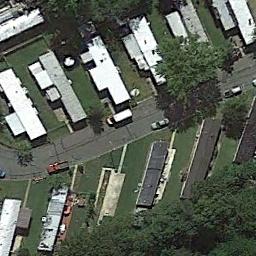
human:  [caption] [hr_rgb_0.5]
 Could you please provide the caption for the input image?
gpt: The mobile home park has some neatly arranged mobile homes on the grass and a road goes through the mobile home park .

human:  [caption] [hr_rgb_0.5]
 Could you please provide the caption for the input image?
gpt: There are several cars on the road in the mobile home park .

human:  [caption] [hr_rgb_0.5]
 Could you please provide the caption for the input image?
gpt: The mobile home park is on the grass next to the road .

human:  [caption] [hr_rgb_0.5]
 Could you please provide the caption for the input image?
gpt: There are some white buildings and black buildings on the mobile home park .

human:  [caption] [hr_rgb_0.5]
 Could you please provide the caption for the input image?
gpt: There are neat rows of mobile homes on both sides of the road .